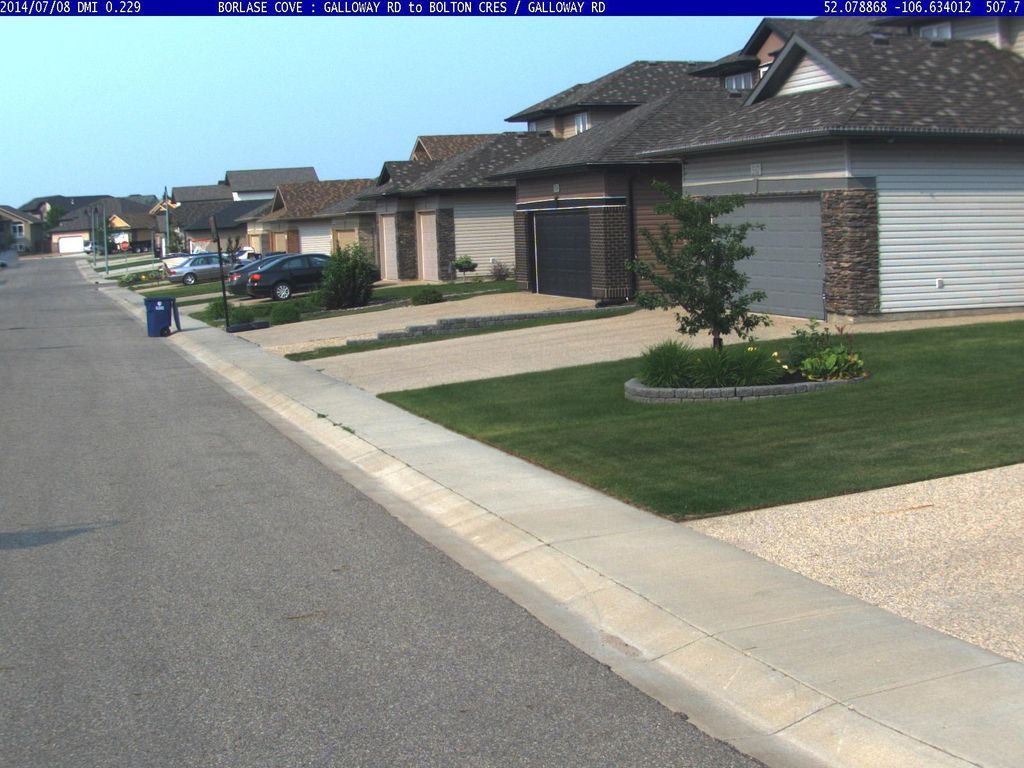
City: saskatoon